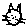
Label: cat